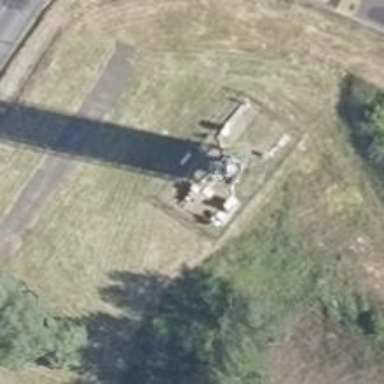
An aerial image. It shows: Man-made mast used for communication purposes.